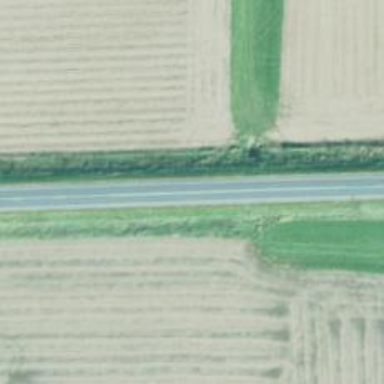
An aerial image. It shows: Tertiary road.